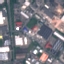
Label: Industrial